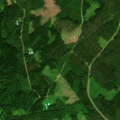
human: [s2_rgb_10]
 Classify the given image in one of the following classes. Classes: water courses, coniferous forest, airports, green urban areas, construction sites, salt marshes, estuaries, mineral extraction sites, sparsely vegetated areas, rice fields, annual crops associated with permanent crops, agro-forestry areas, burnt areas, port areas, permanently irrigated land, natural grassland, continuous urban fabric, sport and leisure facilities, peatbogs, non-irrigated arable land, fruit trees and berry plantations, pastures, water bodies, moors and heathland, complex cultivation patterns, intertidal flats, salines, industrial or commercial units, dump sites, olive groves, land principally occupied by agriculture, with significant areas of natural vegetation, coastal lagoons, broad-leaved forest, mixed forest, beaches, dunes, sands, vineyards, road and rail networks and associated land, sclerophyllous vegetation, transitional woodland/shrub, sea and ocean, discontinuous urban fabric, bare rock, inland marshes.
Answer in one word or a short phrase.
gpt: coniferous forest, mixed forest, transitional woodland/shrub